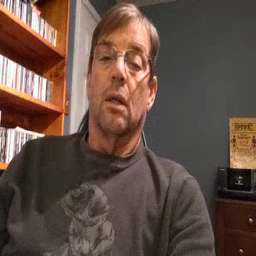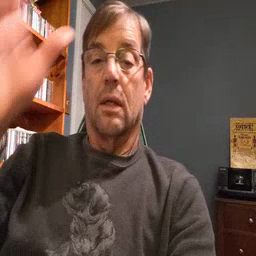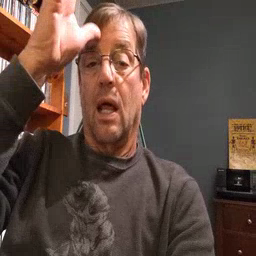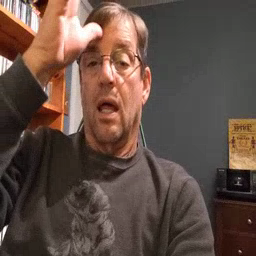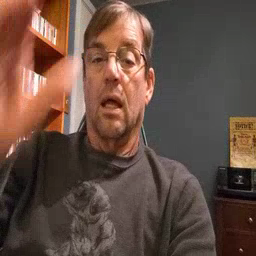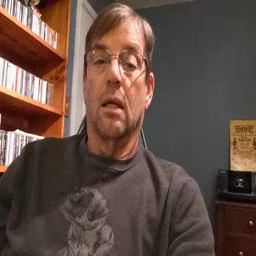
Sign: dad